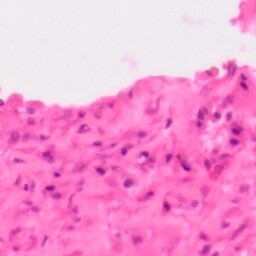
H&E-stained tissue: Colon